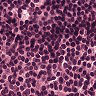
Metastatic tissue present: no